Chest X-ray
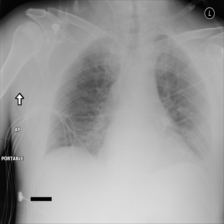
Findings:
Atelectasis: negative
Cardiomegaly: negative
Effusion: negative
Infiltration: negative
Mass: negative
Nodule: negative
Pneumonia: negative
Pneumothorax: negative
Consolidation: negative
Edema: negative
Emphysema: negative
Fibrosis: negative
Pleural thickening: negative
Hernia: negative